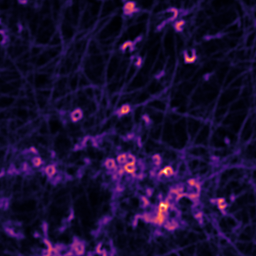
Label: Super-resolution F-actin image